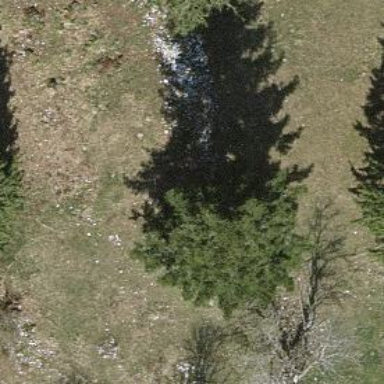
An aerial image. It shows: Needle-leaved tree in its natural environment.